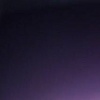
Label: space